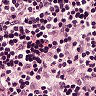
Metastatic tissue present: no